Field crop: maize
Growth stage: 1
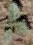
Species: datura